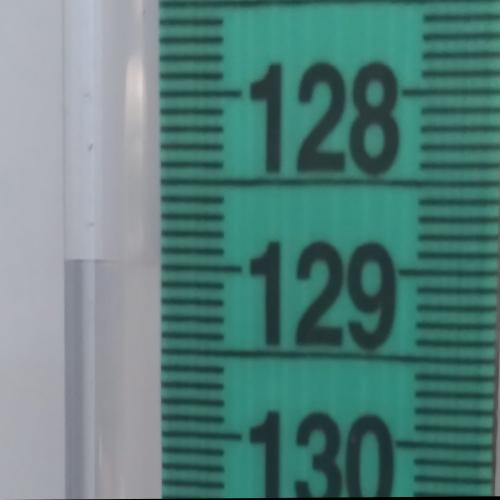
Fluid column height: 129.0 cm